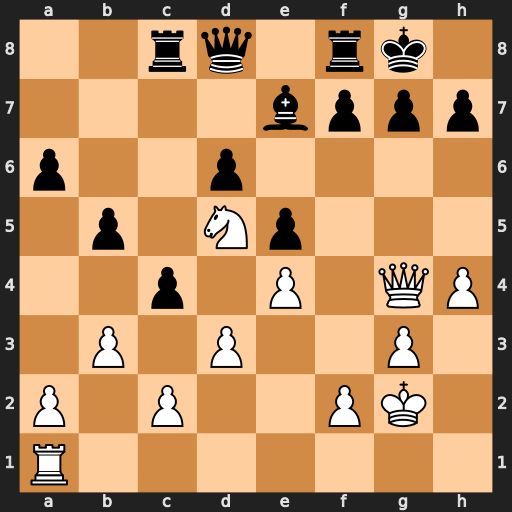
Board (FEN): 2rq1rk1/4bppp/p2p4/1p1Np3/2p1P1QP/1P1P2P1/P1P2PK1/R7
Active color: w
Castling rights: -
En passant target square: -
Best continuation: Qxc8 Qxc8 Nxe7+ Kh8 Nxc8